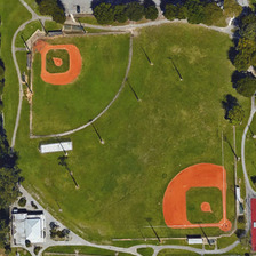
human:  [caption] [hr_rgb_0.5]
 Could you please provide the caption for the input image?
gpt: There are two baseball fields, near the lawn, next to the basketball court and parking lot.

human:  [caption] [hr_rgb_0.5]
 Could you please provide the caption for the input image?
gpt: two baseball field over against each other surrounded by many trees .

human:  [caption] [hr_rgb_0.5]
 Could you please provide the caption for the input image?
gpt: There are two baseball fields, opposite the lawn, next to the basketball court and parking lot.

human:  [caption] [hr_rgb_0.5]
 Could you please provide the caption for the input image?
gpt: there are two baseballfield on this area surrounded by trees .

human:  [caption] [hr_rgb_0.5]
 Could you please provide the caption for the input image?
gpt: two baseball fields are semi-surrounded by some green trees .